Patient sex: M
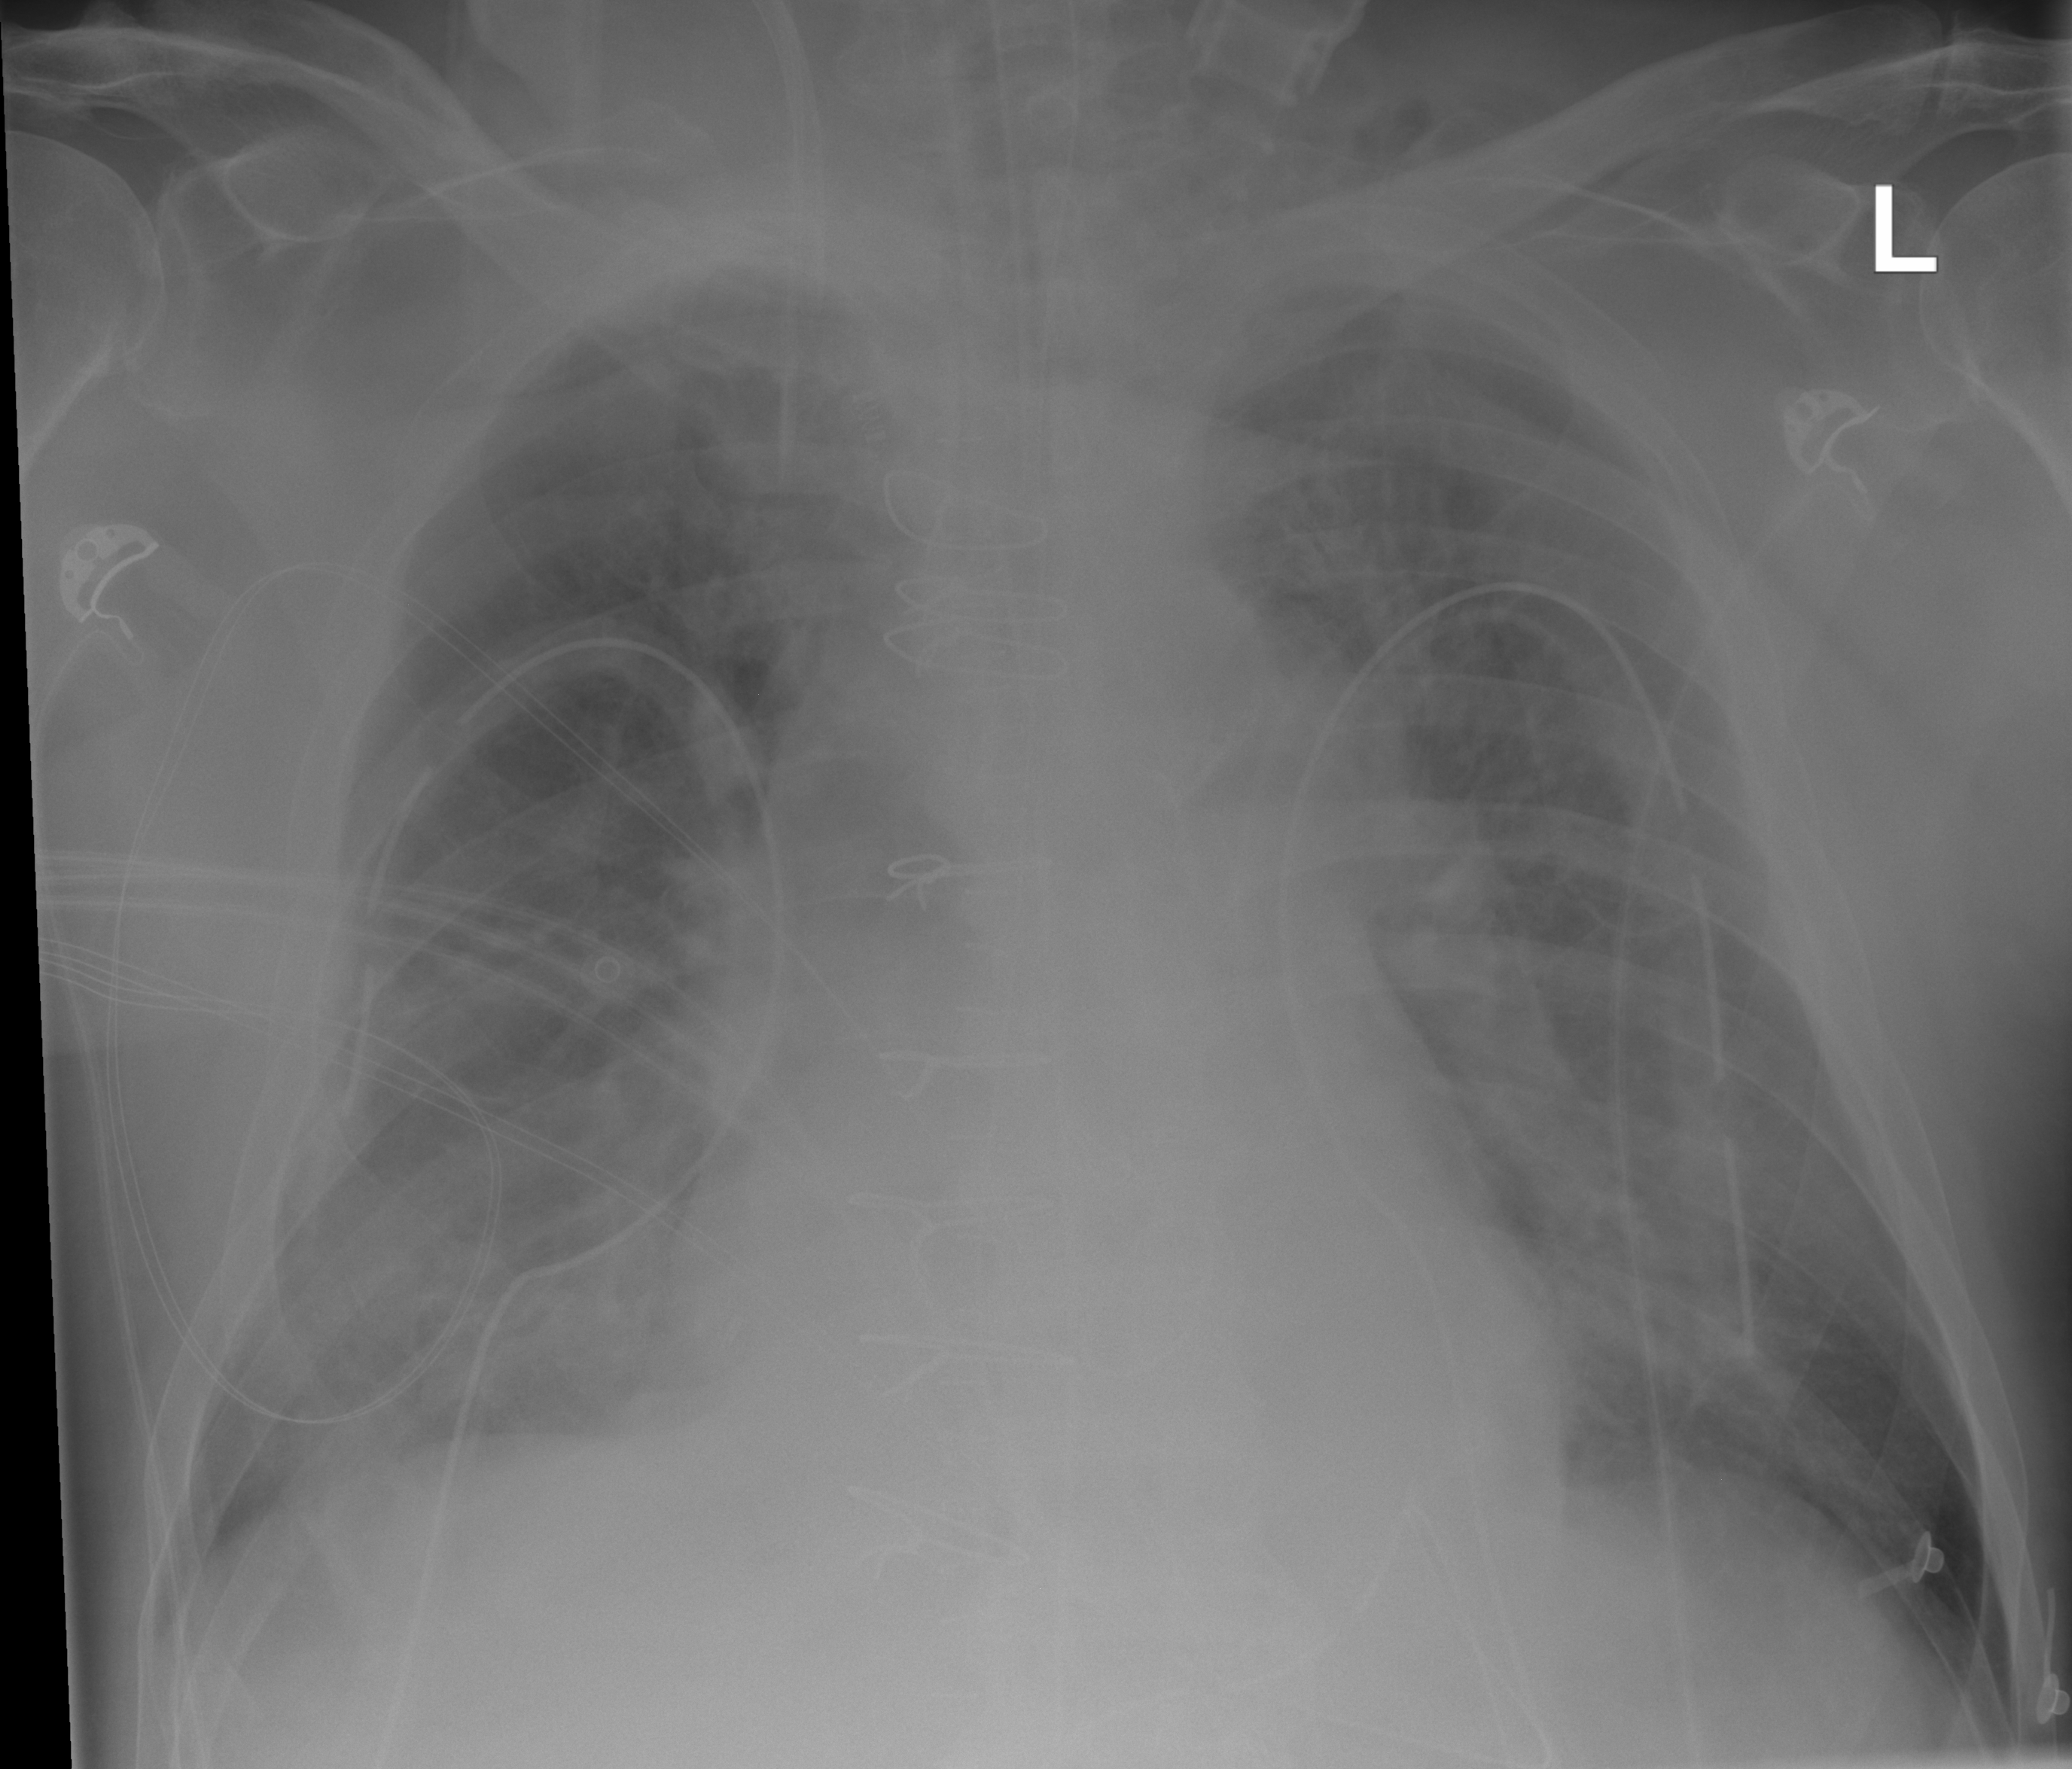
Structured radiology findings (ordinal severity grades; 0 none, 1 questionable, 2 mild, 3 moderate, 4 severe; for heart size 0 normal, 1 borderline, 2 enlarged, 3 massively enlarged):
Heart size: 2
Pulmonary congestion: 2
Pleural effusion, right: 2
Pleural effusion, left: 0
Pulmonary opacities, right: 2
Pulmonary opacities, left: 2
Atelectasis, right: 2
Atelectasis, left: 2